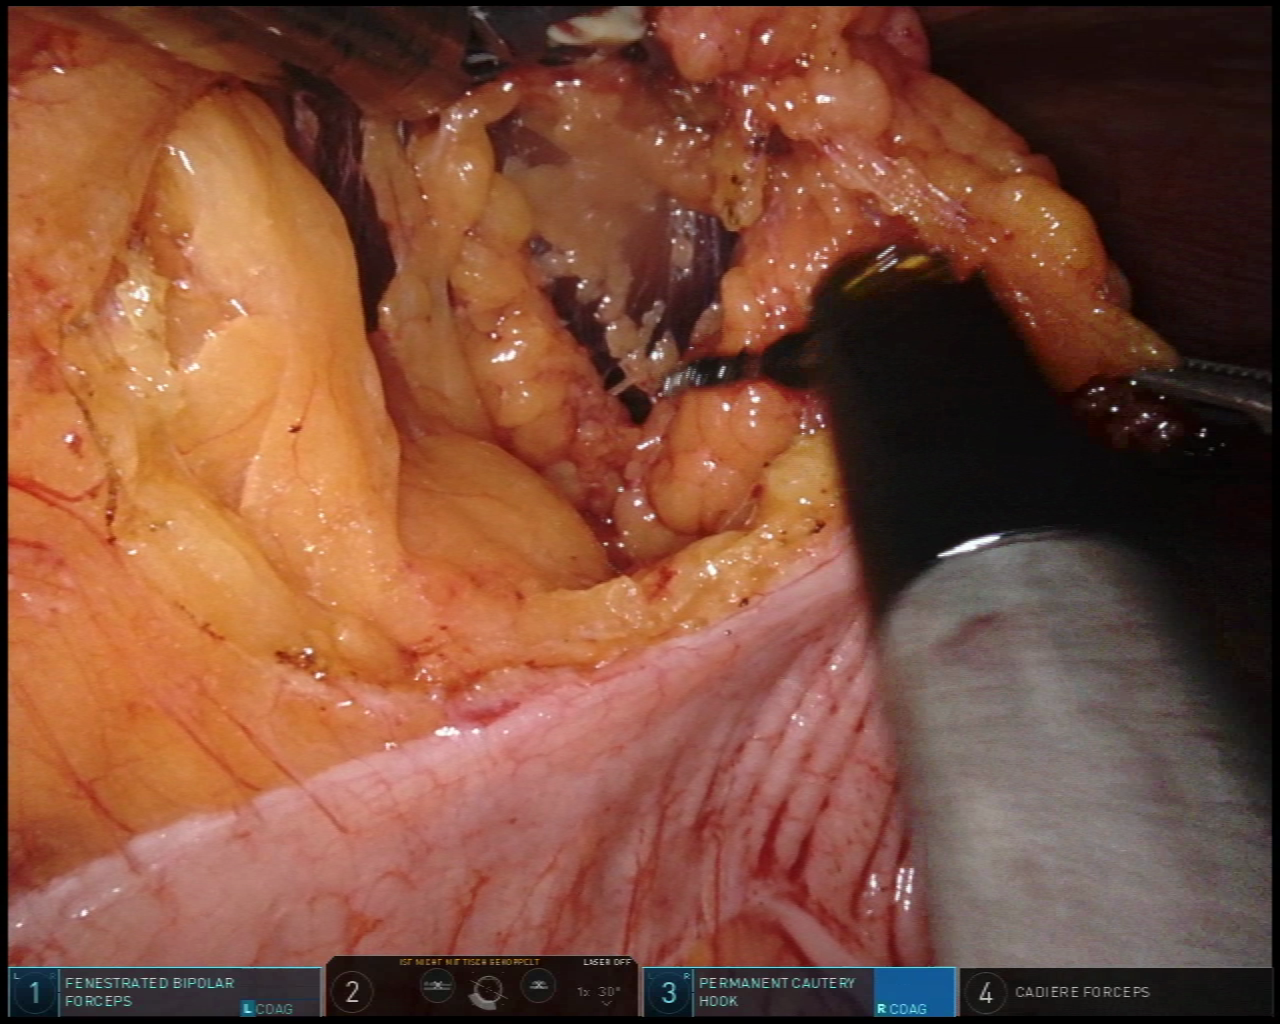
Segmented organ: colon
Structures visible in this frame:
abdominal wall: yes
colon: yes
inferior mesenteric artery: no
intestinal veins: no
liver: no
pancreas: no
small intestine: no
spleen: no
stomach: no
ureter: no
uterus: no
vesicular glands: no